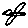
Label: bird